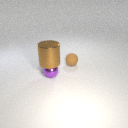
large brown metal cylinder above small purple metal sphere